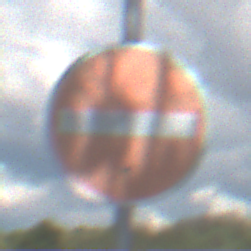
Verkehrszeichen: VerbotDerEinfahrt
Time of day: Midday
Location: Outdoor (Nature)
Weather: PartlyCloudy
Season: NotSpecified
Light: Natural